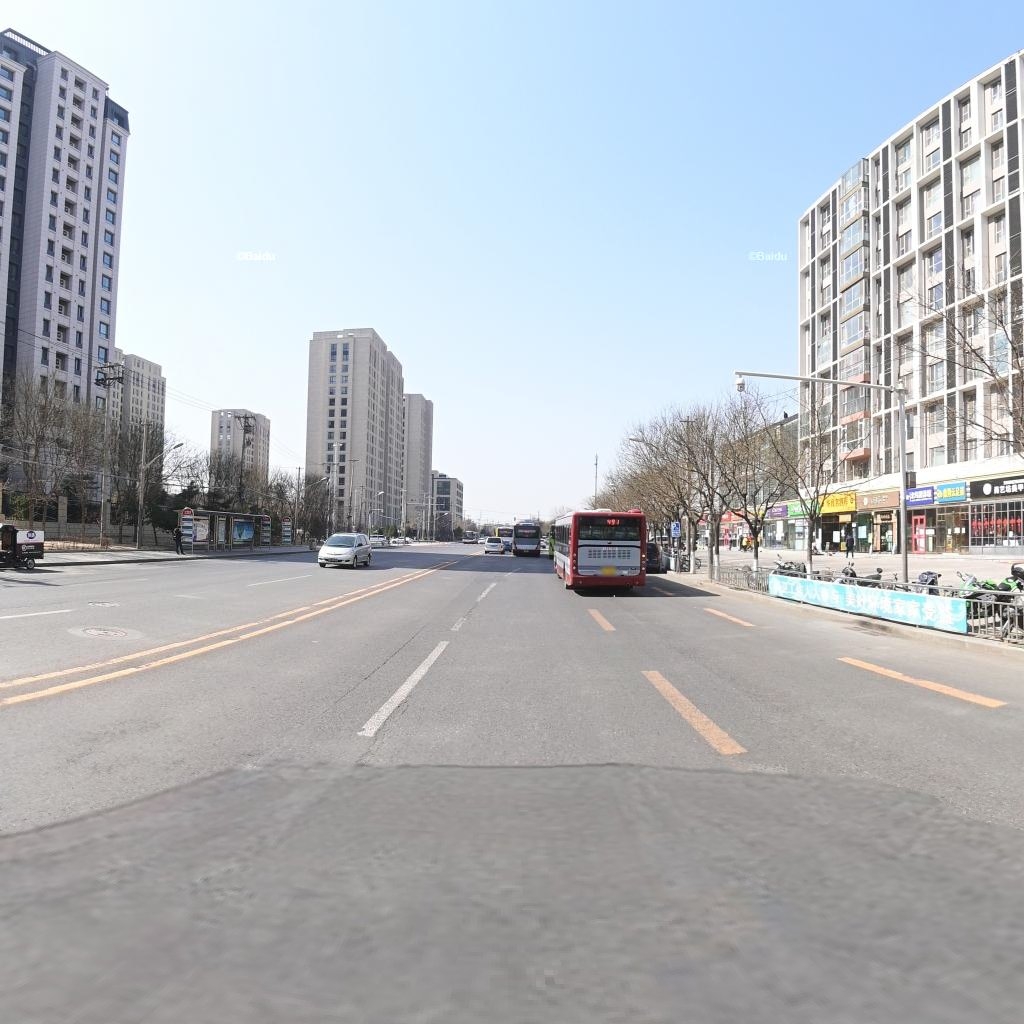
Region: Chaoyang
Road damage annotations: manhole cover, longitudinal crack, longitudinal crack, longitudinal crack, manhole cover